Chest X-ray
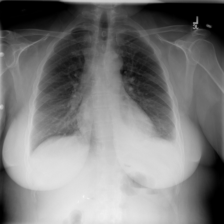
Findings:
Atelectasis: negative
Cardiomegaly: negative
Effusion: positive
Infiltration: negative
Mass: negative
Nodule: negative
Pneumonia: negative
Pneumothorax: negative
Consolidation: negative
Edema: negative
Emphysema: negative
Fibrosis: negative
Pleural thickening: negative
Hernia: negative